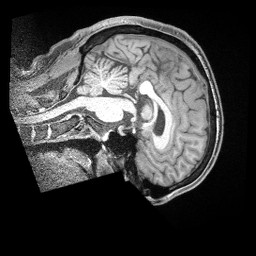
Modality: T1w
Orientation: sagittal
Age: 40
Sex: male
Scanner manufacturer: siemens
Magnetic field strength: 3 T
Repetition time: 2 s
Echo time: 0.00211 s